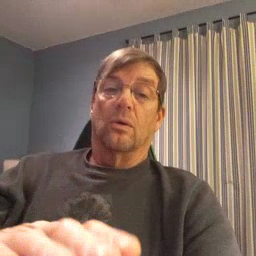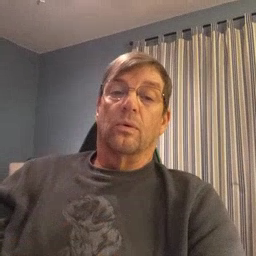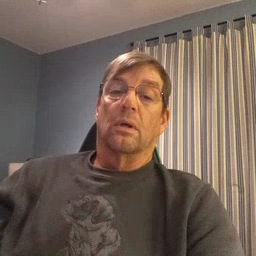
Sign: into